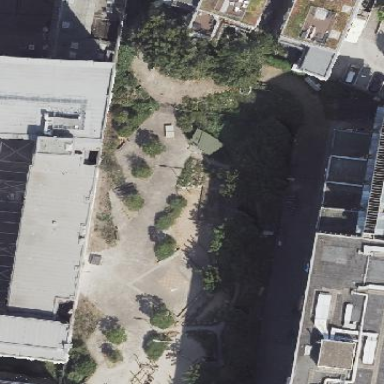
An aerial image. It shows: Playground area for leisure land.